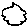
Label: cloud